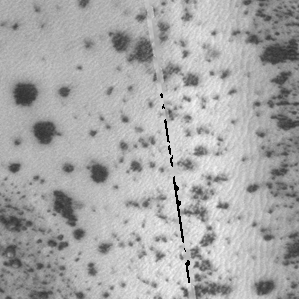
Label: frost